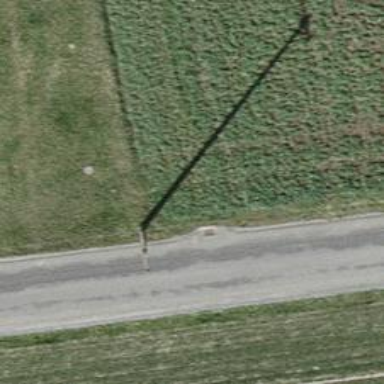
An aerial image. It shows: Minor power line with three cables.